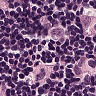
Metastatic tissue present: yes